Question: I am asking this question as I didn't get any proper/relevant answer
(means I got the answer but not in the form that I want).
Hope anyone of you can provide me the right solution.
OK , My Question is about editable labels.
I have one table view that contains customized cell(s) with 6 different labels in each cell.
> 1) I want to edit the label when user touches it (Changes will be
saved). 2) When some save button is pressed, I want all the values from the
table view to be saved in an array.
I am attaching screenshot herewith (Hope it may help you to understand my question).

In the above screenshot what i want is when user touches the , It can be editable and when user touches the next word (suppose "Pallet") , change in the first word (means in "Cotton") must be saved. There will be one button called (not in screenshot). When user presses "Save" button , all the values of 'Tableview' should be saved in some array.
It will be very helpful if you can provide me the answer with relevant code.
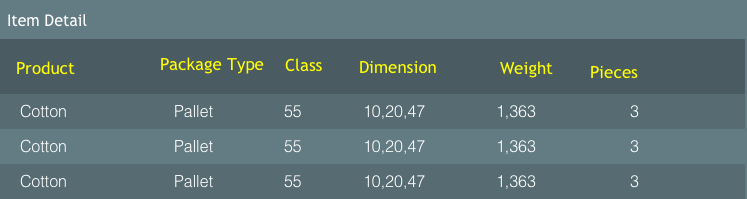
Answer: First of all, in this case, it is best to forget about using labels and use UITextField instead. If you implement UITextFieldDelegate's methods, they will let you know when one starts editing or finishes.
So here is what I would do. Create a subclass of UITableViewCell and make it look exactly how you want it to. Also, it should also have an NSIndexPath property, so you will always know exactly which row gets edited. (if your cells look anything like those in the screen-shots you provided, this step should be rather easy)
Also, it should implement the UITextFieldDelegate protocol and also create one that will let you know when a cell has been edited so you can save it's contents.
In your controller, you should create a temporary array that will be a copy of you data source. When a cell gets edited, you should update the info in your temporary array. On pressing save, you should save this array and make it the data source. Else, just set it to nil and ARC will take care of it.
I can't provide you with code for now, but it shouldn't be hard to code it once you understand the logic.